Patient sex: F
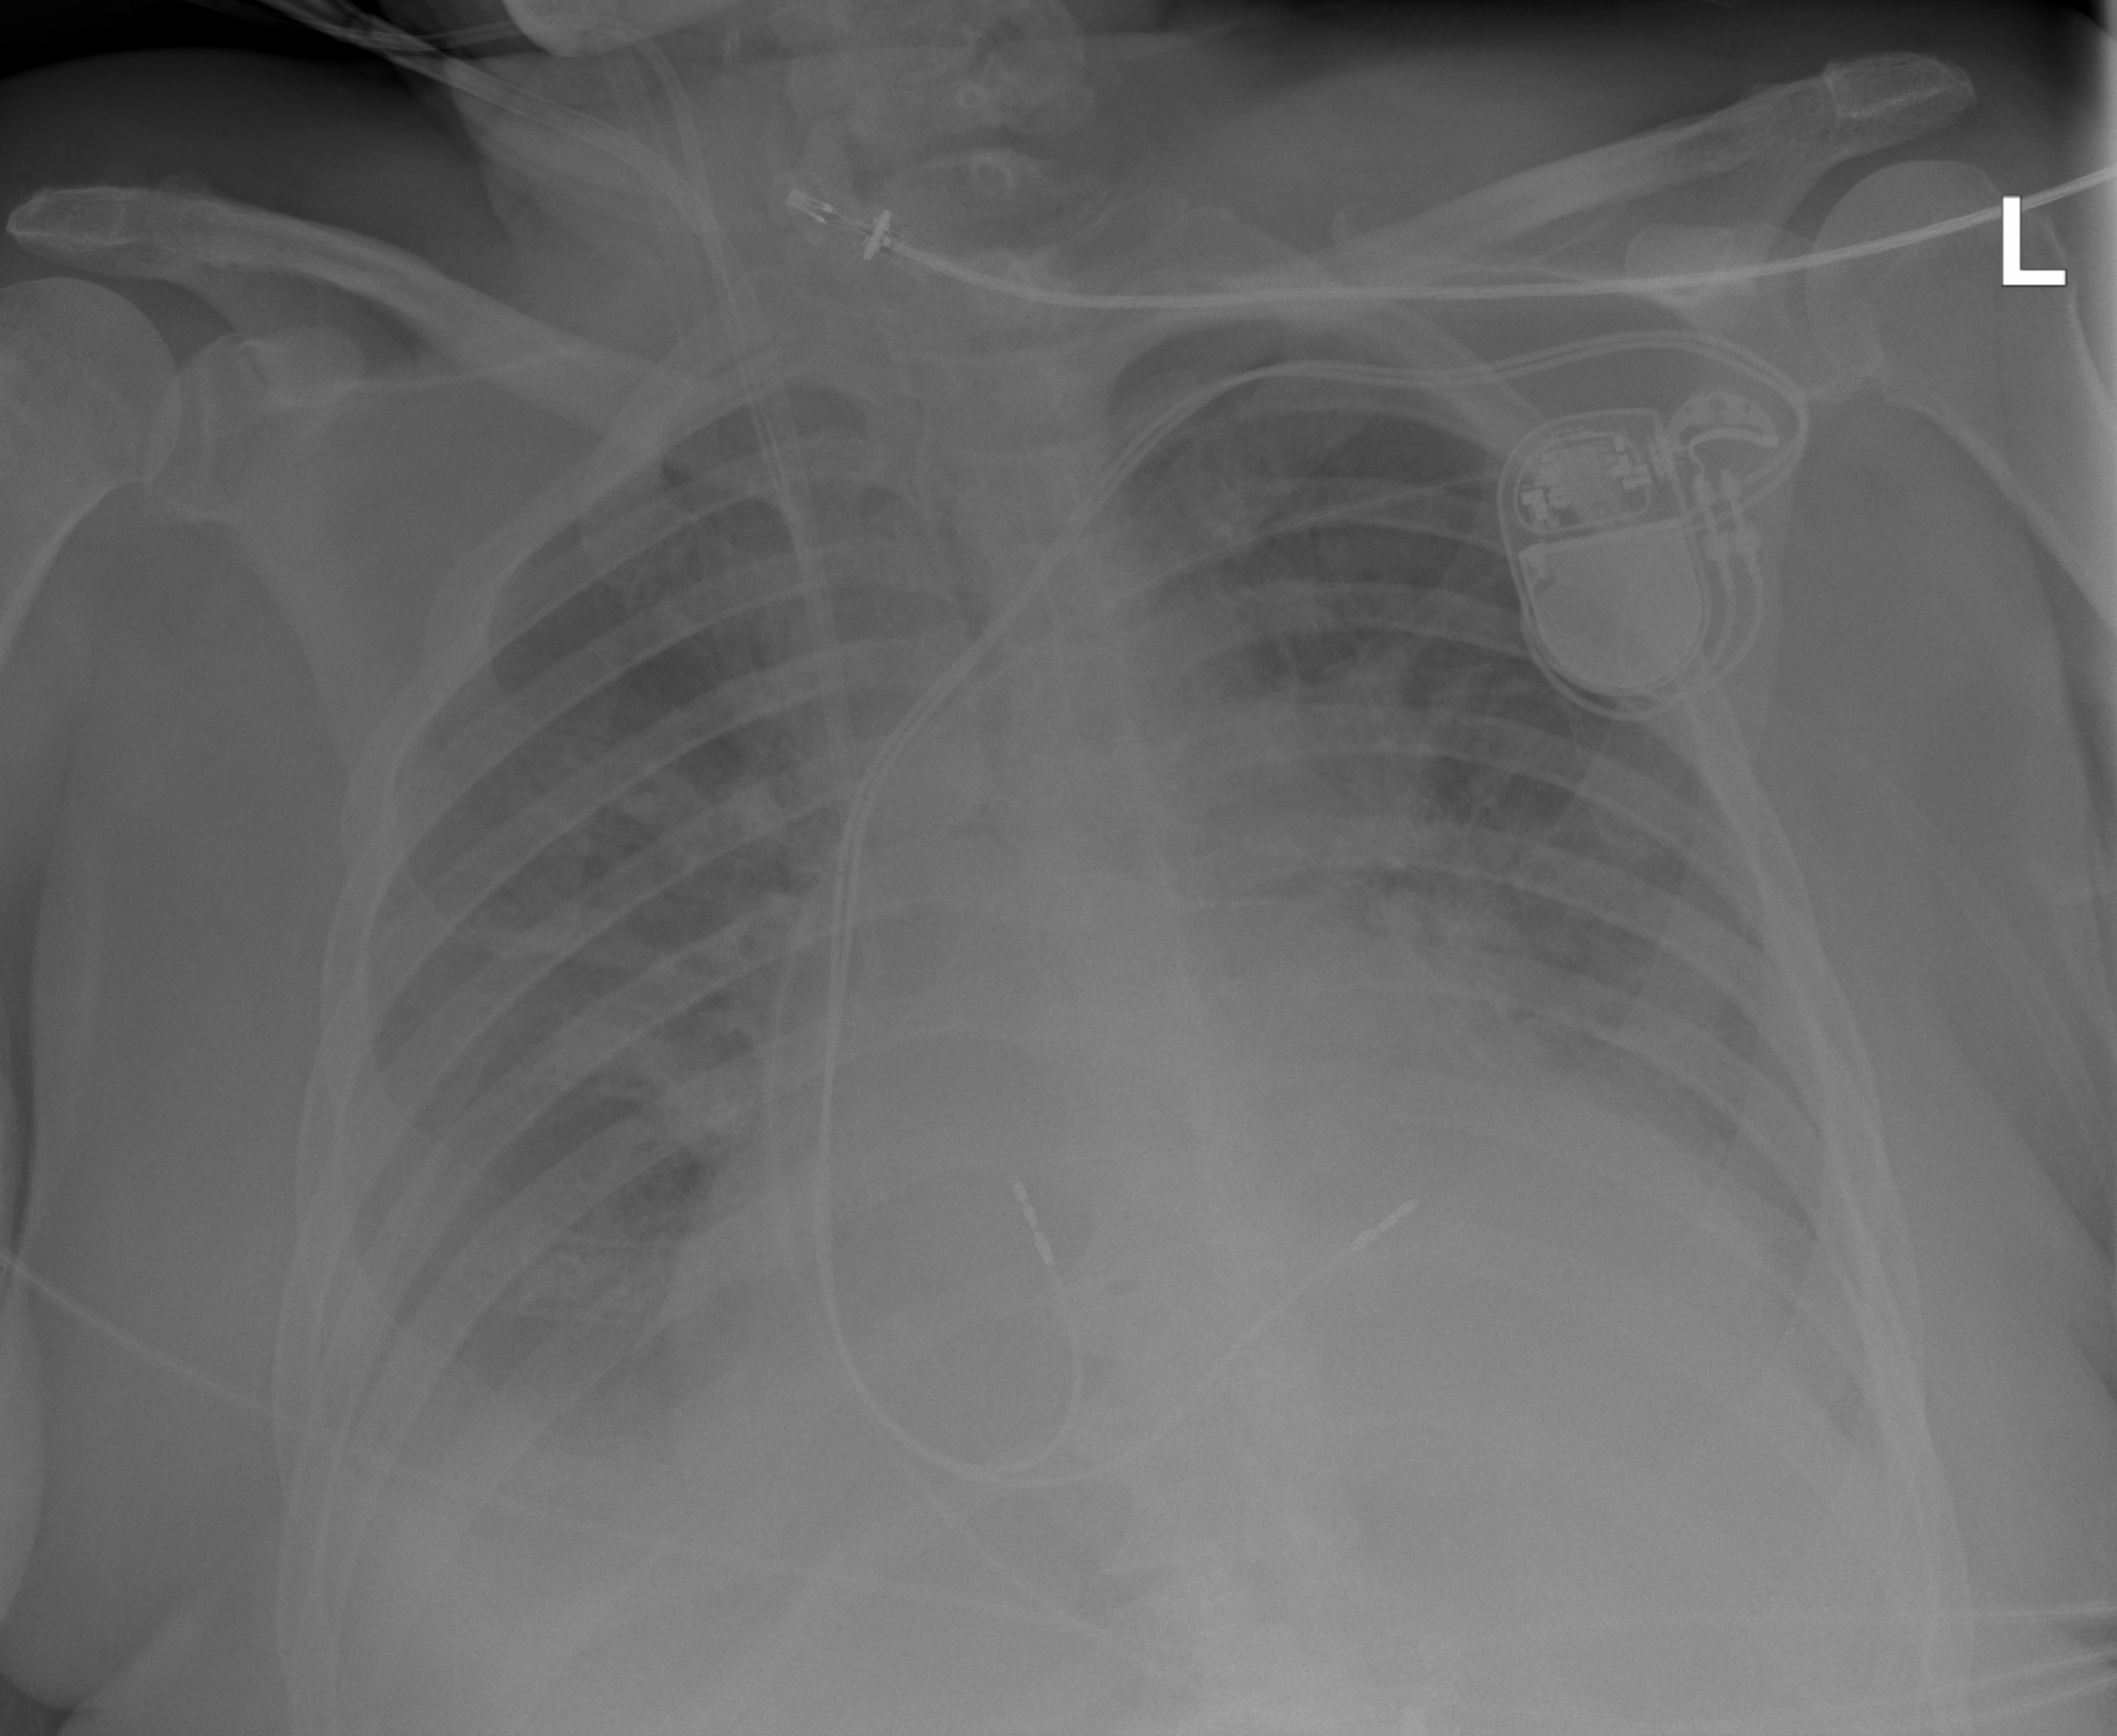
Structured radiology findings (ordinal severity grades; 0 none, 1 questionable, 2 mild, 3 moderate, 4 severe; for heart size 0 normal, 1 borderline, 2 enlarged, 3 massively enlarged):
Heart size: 2
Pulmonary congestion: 3
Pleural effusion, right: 3
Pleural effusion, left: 3
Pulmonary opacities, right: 2
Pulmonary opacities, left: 2
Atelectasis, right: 2
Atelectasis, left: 2